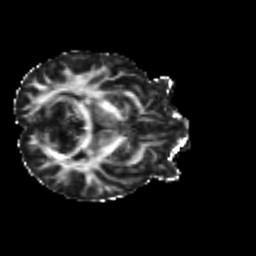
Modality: FA
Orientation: axial
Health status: ill
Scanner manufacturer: siemens
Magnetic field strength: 3 T
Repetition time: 6.8 s
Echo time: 0.097 s